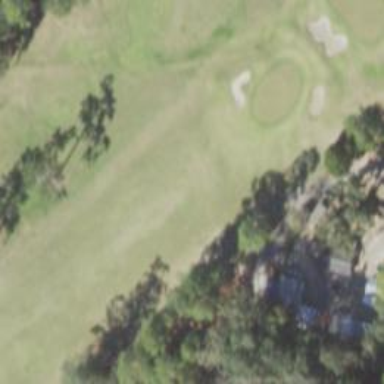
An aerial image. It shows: Path designated for golf carts.